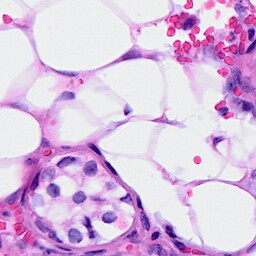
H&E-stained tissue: Breast